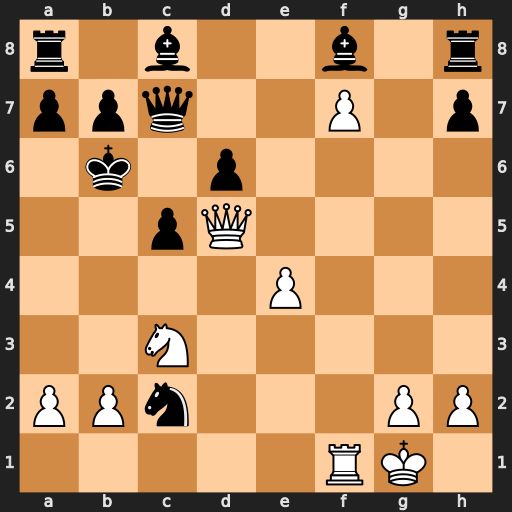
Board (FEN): r1b2b1r/ppq2P1p/1k1p4/2pQ4/4P3/2N5/PPn3PP/5RK1
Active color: w
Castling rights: -
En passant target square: -
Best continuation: Qb3+ Nb4 Nd5+ Kc6 Nxc7 Kxc7 Qc3